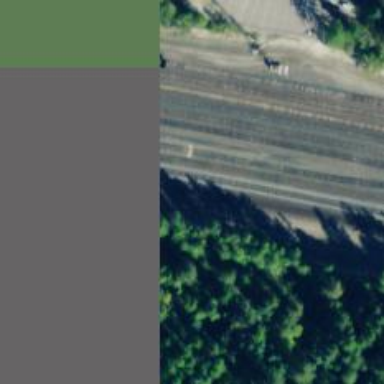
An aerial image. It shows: Railway track.